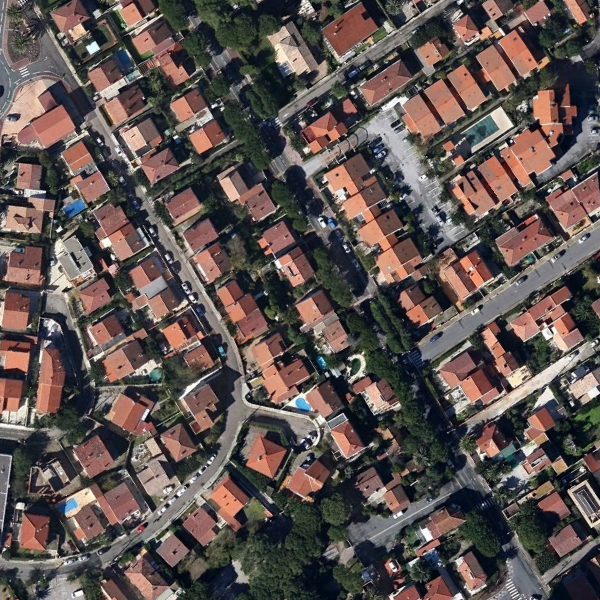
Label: DenseResidential